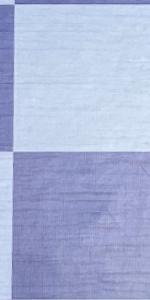
Label: Empty